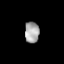
Tissue: lung
Cell type: Epithelial cells
Senescence score: 0.2359
Nuclear area (px): 299
Mean DAPI intensity: 166.662